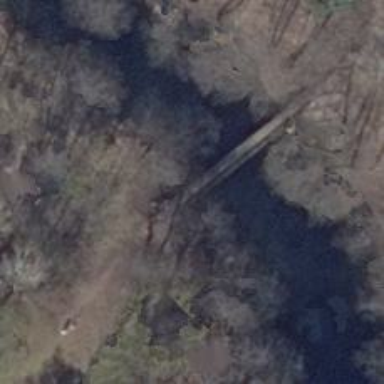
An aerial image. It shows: Path leading to bridge.